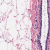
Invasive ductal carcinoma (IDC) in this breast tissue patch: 0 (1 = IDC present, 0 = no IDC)